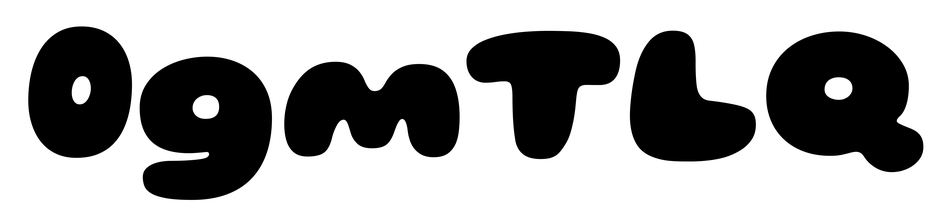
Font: Gluten_Black